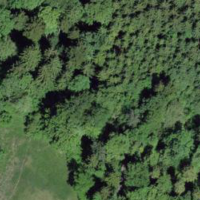
EUNIS habitat code: 44
Species observed at this site:
Tussilago farfara